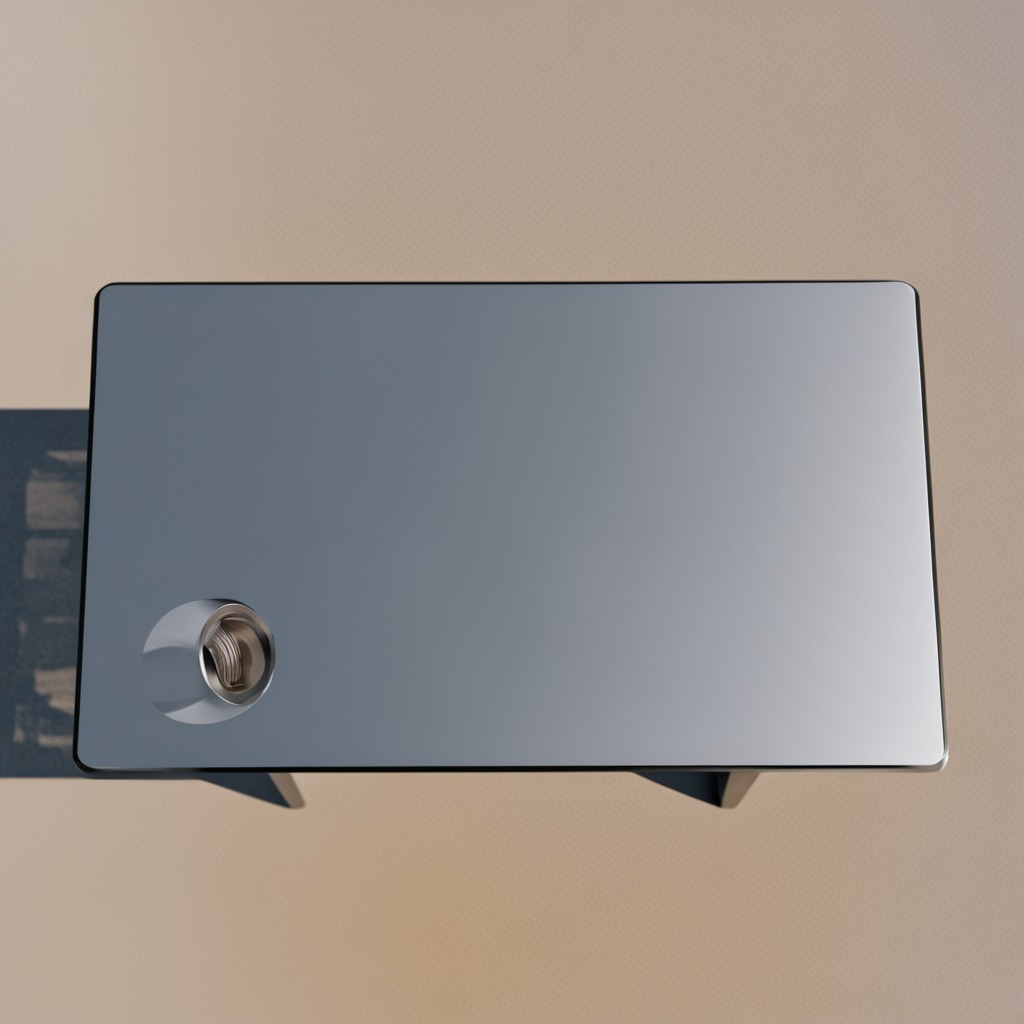
A metal nut lies on a clean utility table in a temporary outdoor tool station.